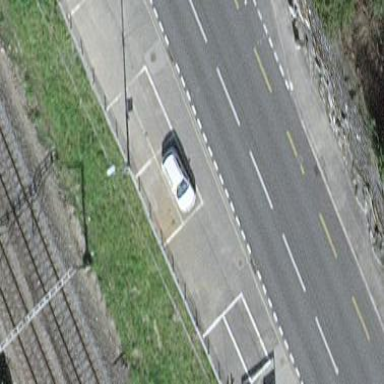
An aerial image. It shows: Street-side parking area with parallel orientation. The surface is asphalt.